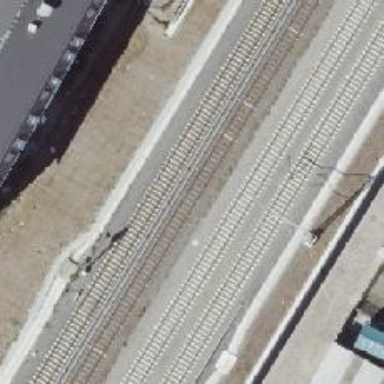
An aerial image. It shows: Light rail railway line with electrified rails.